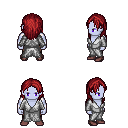
a pixel art fantasy rpg character, male body template, dark elf, purple skin, white robe, gold greaves, brunette long hairstyle, maroon shoes, four views (front, back, left, right), 2x2 character sprite sheet, small pixel art, hard edges, no anti-aliasing